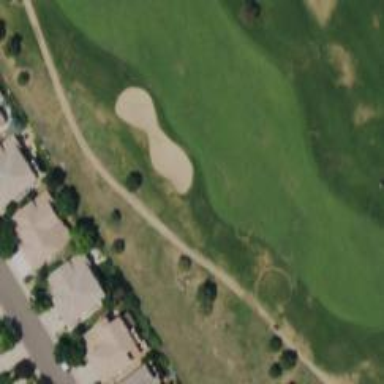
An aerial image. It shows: Golf cartpath that is also road path.